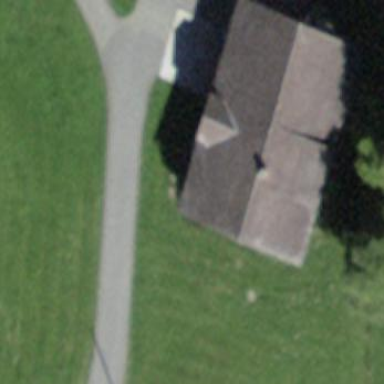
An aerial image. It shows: Farm building.